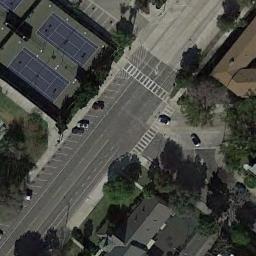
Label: tennis_court